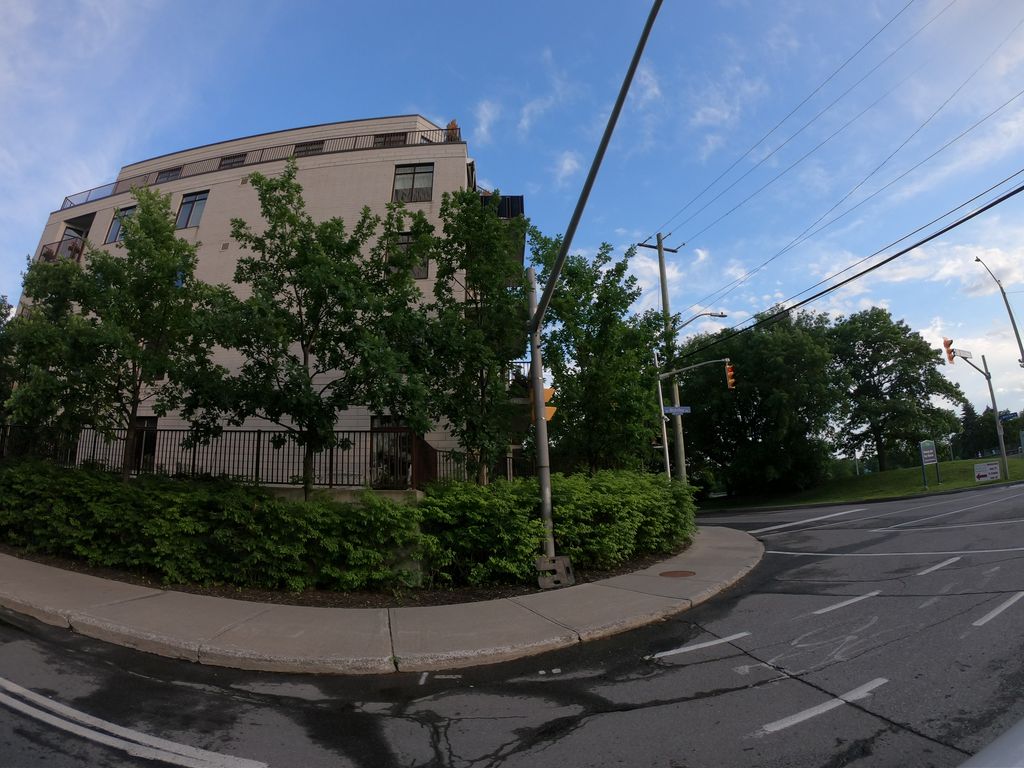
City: ottawa-gatineau